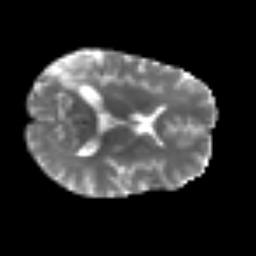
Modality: T2w
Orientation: axial
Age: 39
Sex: female
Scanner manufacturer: siemens
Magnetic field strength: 3 T
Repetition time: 3.2 s
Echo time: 0.081 s